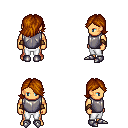
a pixel art fantasy rpg character, male body template, human, tanned skin, steel chest armor, white pants, brunette swoop hairstyle, leather bracers, metal boots, four views (front, back, left, right), 2x2 character sprite sheet, small pixel art, hard edges, no anti-aliasing